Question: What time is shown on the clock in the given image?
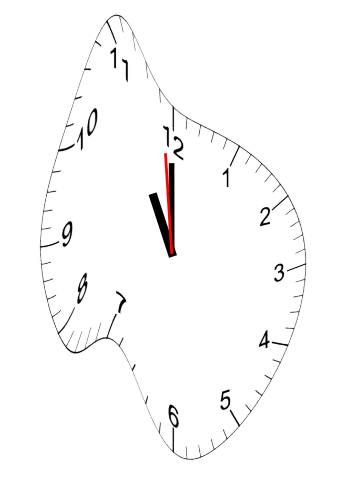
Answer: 10:59:59